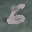
Label: 6